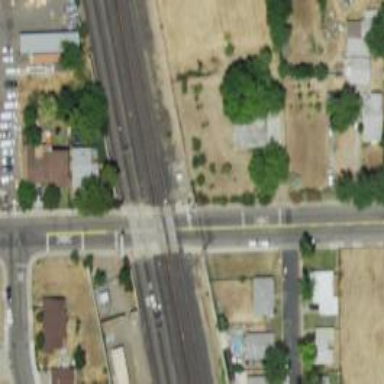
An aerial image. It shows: Railway crossing.